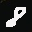
Label: 8